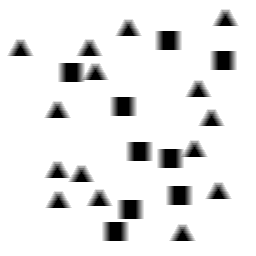
Squares: 9
Triangles: 15
Stars: 0
Total shapes: 24